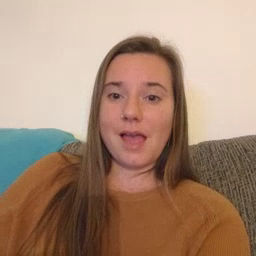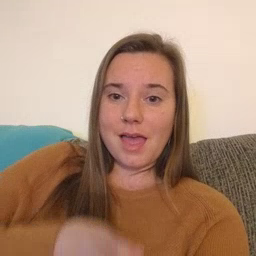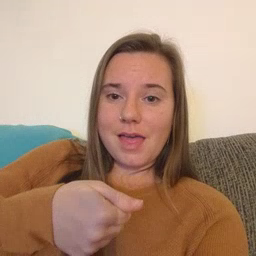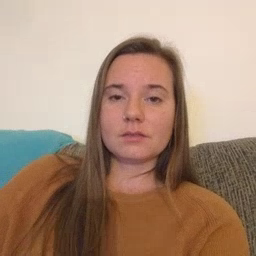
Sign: hide